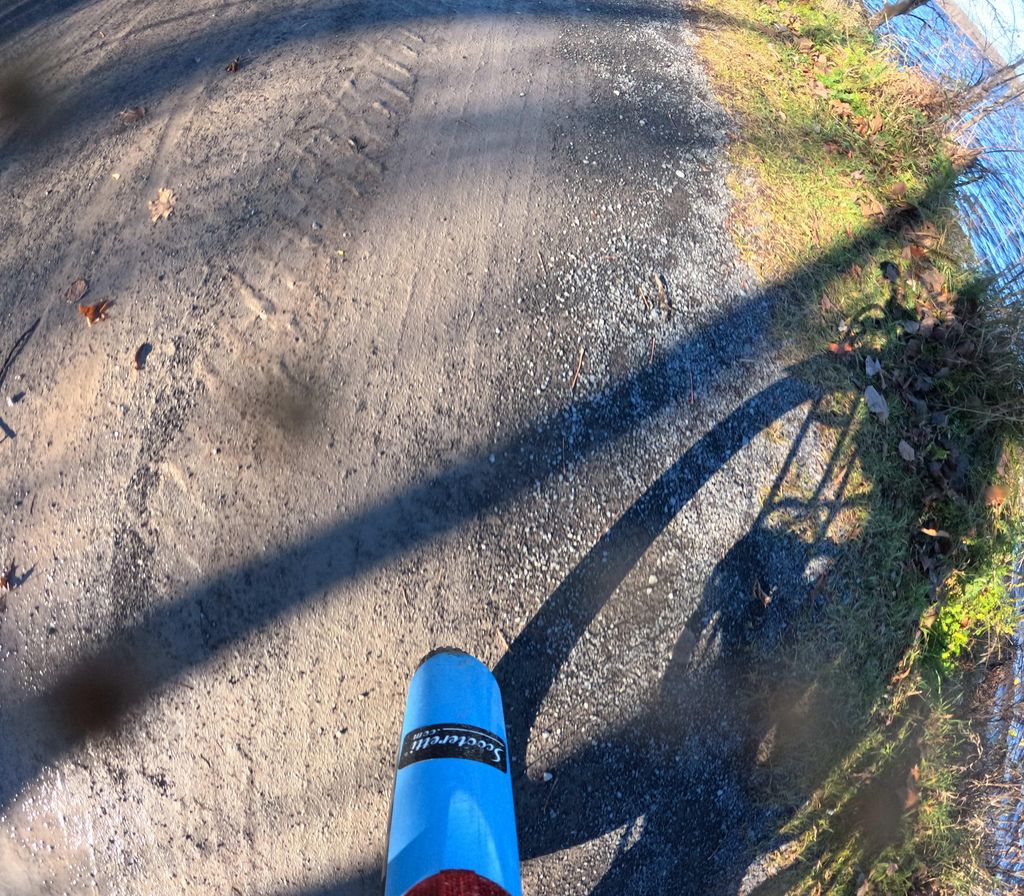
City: ottawa-gatineau